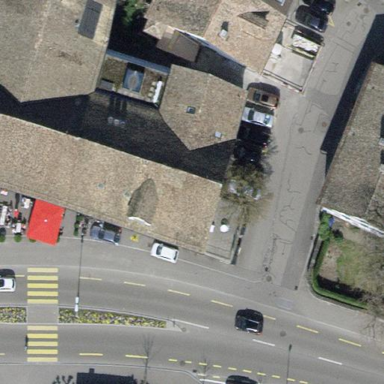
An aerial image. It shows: Building that houses restaurant.